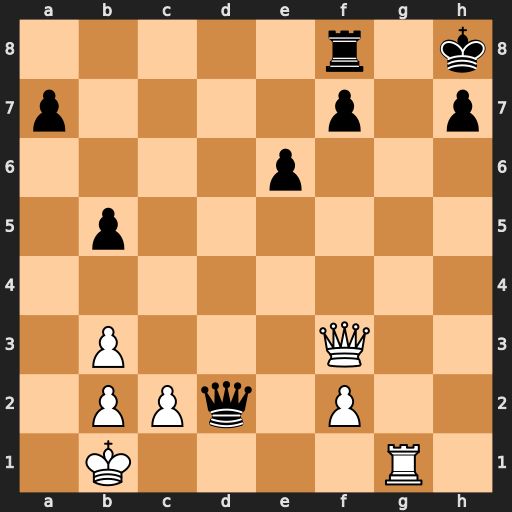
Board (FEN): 5r1k/p4p1p/4p3/1p6/8/1P3Q2/1PPq1P2/1K4R1
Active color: w
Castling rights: -
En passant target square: -
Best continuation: Qf6#